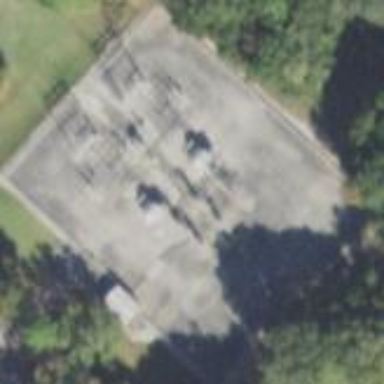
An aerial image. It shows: Outdoor distribution-level power substation enclosed by fence.